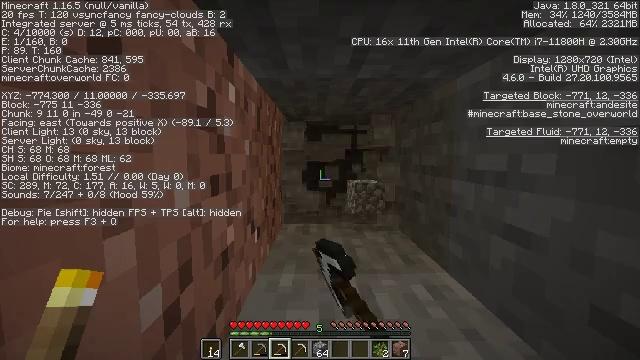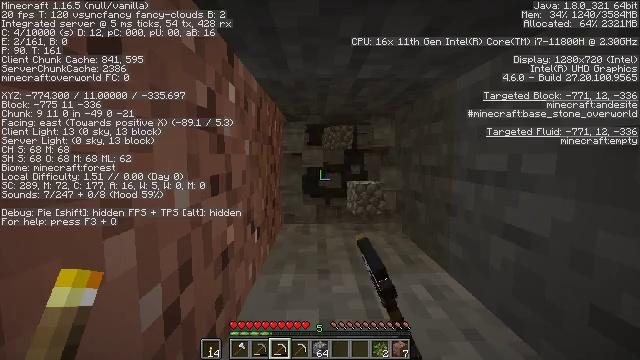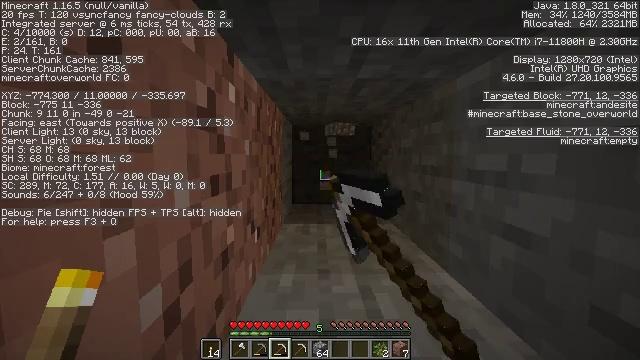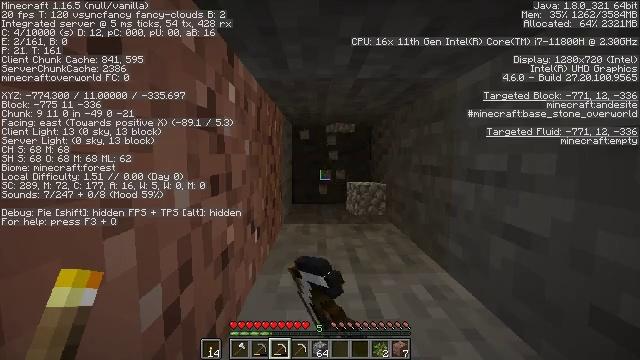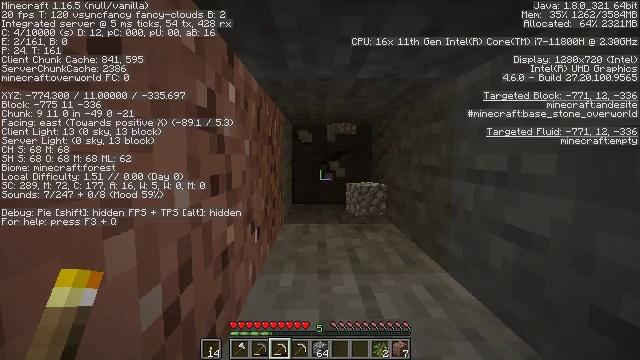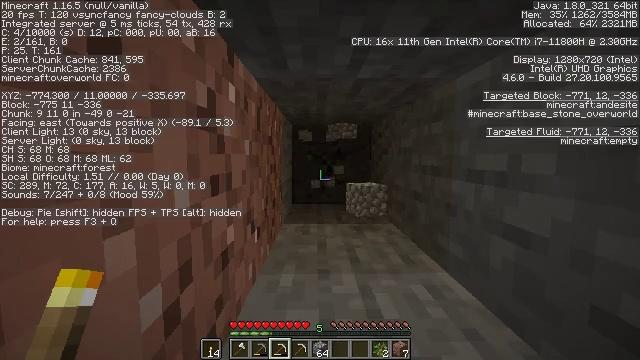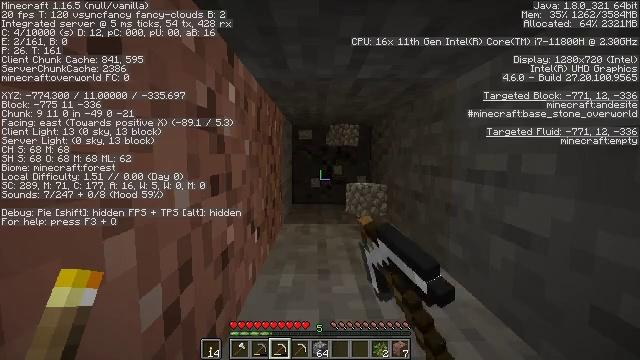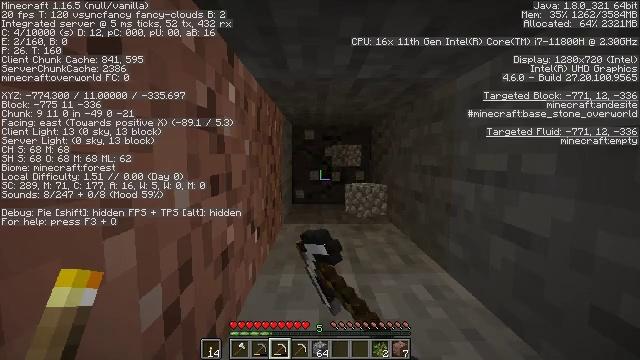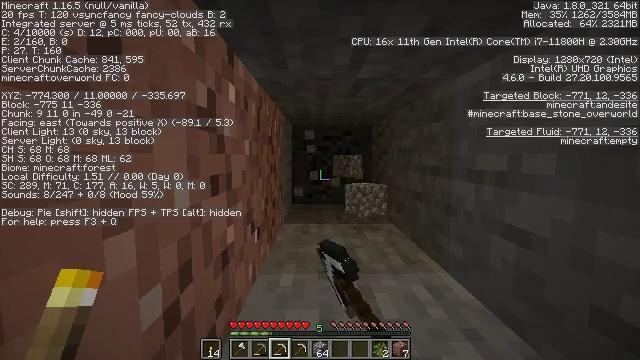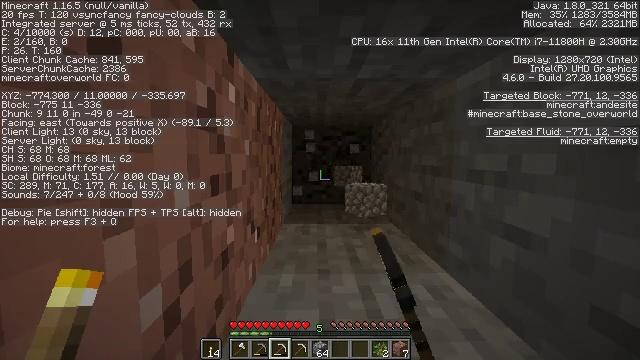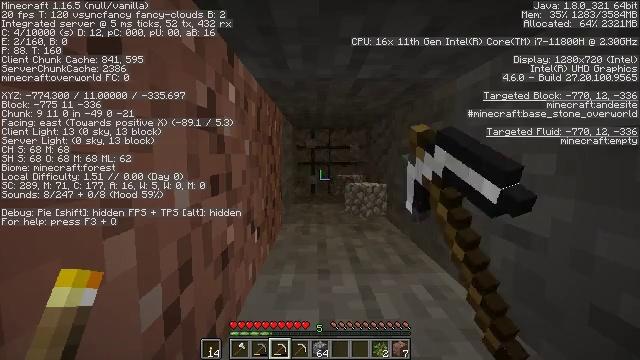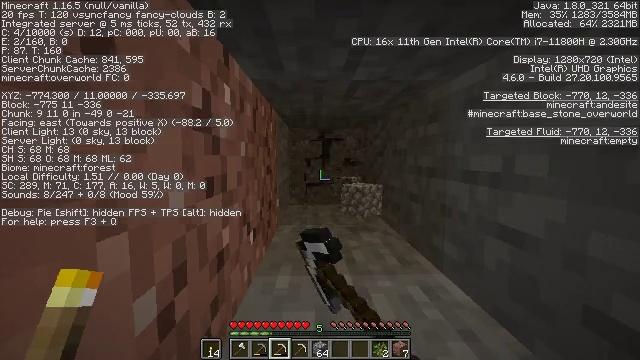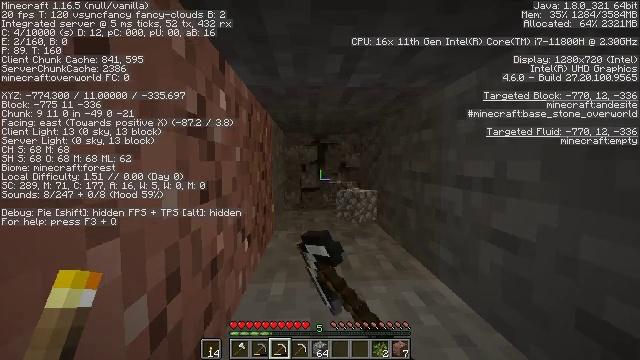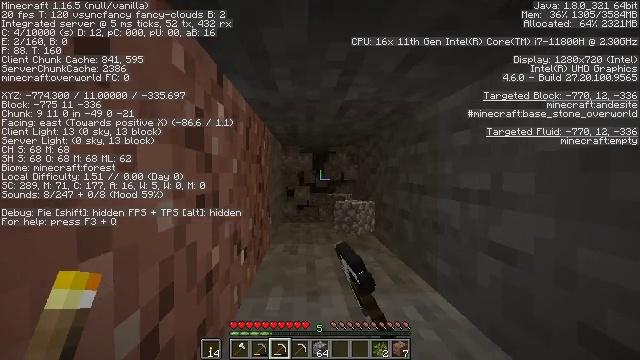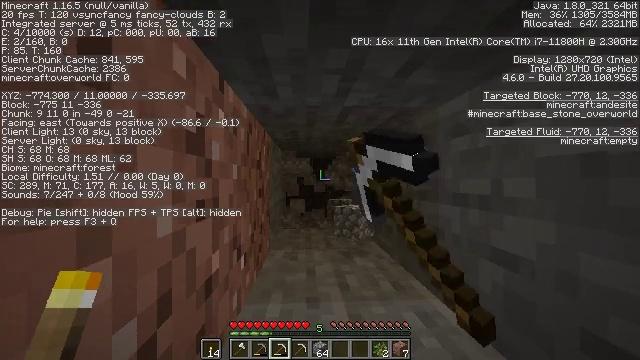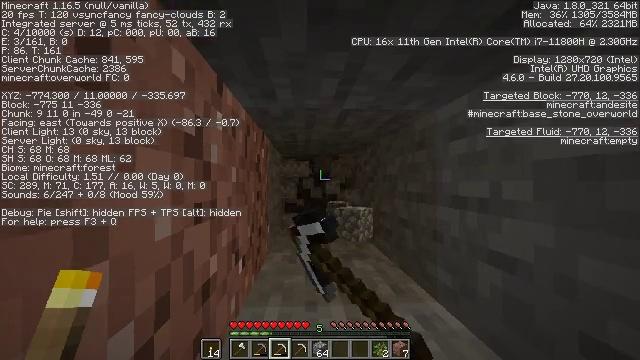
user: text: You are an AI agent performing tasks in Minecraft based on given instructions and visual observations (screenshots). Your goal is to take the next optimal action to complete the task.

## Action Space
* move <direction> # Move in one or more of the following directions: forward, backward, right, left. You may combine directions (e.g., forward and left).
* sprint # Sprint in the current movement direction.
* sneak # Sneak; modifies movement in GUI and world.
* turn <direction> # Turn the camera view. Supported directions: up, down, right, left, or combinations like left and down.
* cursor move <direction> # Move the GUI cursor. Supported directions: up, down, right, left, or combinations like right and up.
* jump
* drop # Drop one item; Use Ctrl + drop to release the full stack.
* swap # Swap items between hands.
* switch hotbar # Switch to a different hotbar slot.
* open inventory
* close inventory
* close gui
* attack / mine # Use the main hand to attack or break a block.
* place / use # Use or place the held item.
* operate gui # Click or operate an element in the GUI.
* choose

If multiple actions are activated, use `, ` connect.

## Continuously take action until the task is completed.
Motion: motion action
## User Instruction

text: Gather andesite blocks.
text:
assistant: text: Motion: attack / mine
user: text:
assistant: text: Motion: attack / mine
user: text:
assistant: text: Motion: attack / mine
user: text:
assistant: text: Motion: attack / mine
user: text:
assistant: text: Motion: attack / mine
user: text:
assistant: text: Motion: attack / mine
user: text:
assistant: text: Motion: attack / mine
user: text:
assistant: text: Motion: attack / mine
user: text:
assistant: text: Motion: attack / mine
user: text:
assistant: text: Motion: attack / mine
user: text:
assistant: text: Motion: attack / mine
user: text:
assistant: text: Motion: turn right and up, attack / mine
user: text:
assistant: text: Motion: turn up, attack / mine
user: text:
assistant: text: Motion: turn up, attack / mine
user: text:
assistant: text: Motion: attack / mine
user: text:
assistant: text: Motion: attack / mine
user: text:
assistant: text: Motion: attack / mine
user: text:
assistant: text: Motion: attack / mine
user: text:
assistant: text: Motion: attack / mine
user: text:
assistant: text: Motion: attack / mine
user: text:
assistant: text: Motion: attack / mine
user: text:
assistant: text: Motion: attack / mine
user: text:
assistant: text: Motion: attack / mine
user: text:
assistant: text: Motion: attack / mine
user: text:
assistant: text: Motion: turn down, attack / mine
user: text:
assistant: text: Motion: attack / mine
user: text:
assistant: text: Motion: attack / mine
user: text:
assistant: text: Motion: attack / mine
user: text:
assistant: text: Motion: attack / mine